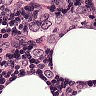
Metastatic tissue present: yes